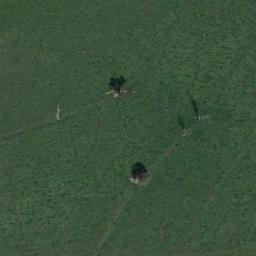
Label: meadow